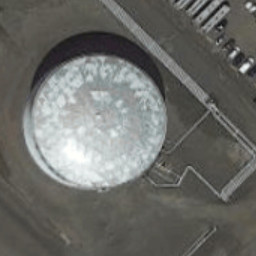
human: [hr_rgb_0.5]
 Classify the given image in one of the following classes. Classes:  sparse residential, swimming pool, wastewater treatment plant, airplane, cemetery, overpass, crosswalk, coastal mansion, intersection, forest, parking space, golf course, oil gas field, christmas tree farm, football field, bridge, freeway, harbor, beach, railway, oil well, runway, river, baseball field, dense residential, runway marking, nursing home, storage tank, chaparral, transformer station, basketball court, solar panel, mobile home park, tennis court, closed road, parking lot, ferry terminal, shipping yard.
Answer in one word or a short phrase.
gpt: storage tank